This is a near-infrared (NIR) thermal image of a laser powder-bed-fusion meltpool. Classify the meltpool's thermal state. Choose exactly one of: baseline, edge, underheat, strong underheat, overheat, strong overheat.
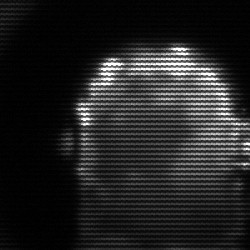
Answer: baseline